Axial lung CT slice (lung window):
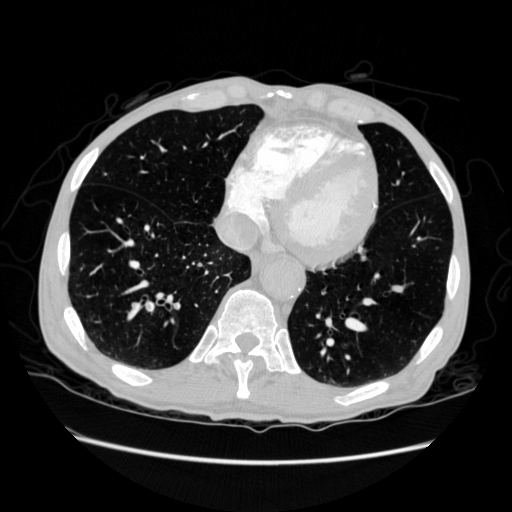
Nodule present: no